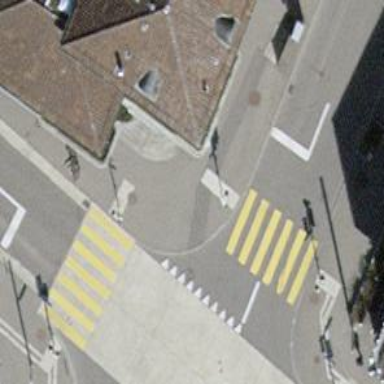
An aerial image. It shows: Kerb barrier.